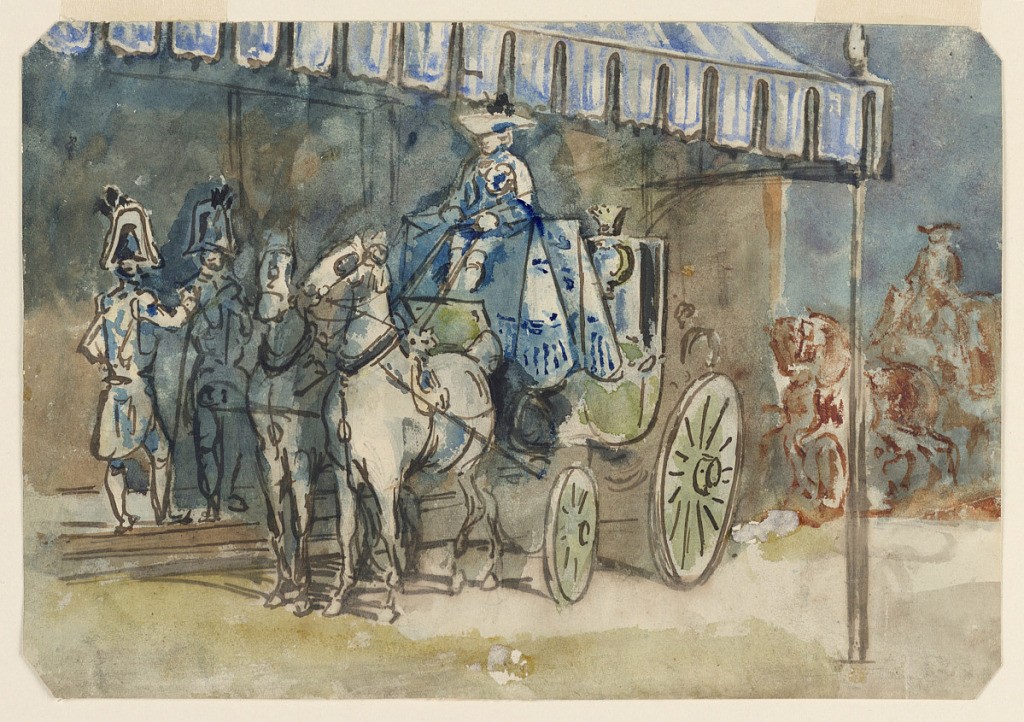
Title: The State Coach
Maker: Constantin Guys, French, 1802 – 1892
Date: ca. 1856
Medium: Pen and brown ink, brush and blue, green, and rust watercolor, graphite on paper
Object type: Drawing
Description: Horizontal rectangle, bevelled corners. A green brougham, surmounted by a coronet, the carriage drawn by two white horses and driven by a coachman in court livery -- blue livery and trappings -- standing under a blue and white awning with liveried guards by the door.